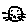
Label: cat